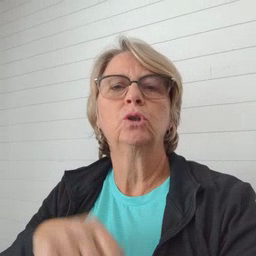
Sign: orange